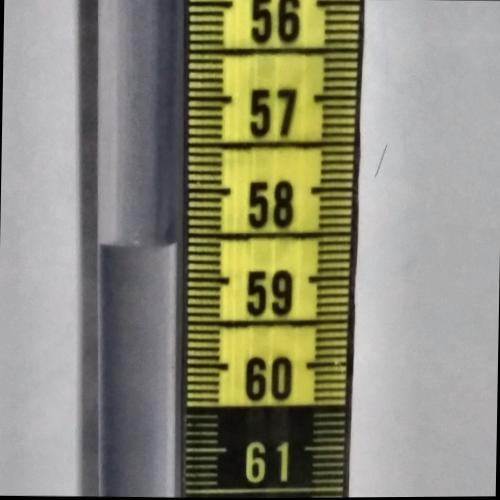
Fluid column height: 58.6 cm